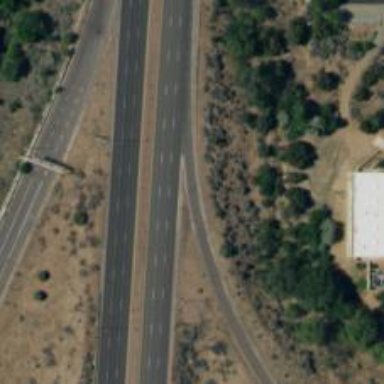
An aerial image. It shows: Primary link highway with asphalt surface.